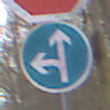
Verkehrszeichen: VorgeschriebeneFahrtrichtungGeradeausOderLinks
Zusatzzeichen oben: Stop
Umgebung: Outdoor, Nature
Tageszeit: MorningAfternoon
Wetter: Overcast
Licht: Natural
Jahreszeit: Autumn
Kontrast: LowContrast